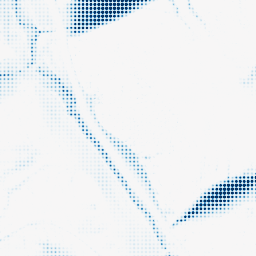
Category: morphological
Decomposition family: morphological_ellipse
Decomposition parameters: operation: closing
width: 50
height: 20
Upsampling method: sinc_hamming
Upsampling parameters: scale: 8
kernel_size: 4
Upsampling scale: 8